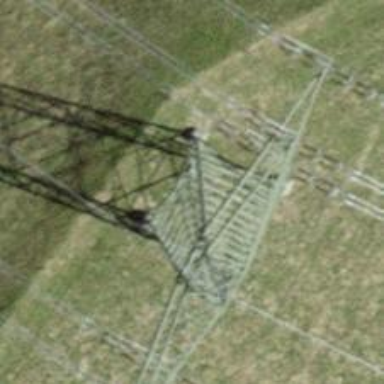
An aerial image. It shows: Towering power structure.